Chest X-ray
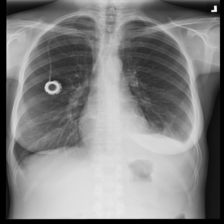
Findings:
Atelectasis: negative
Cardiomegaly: negative
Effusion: positive
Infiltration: positive
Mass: positive
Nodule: positive
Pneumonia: negative
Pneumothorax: negative
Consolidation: negative
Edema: negative
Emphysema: negative
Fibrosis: negative
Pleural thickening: positive
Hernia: negative